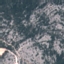
Label: HerbaceousVegetation